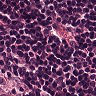
Metastatic tissue present: no